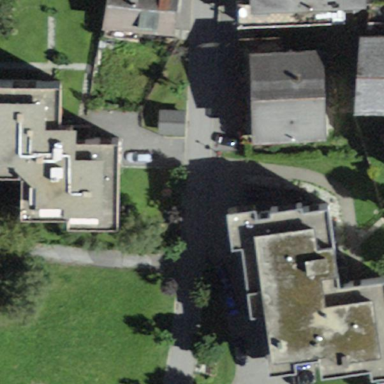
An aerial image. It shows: Guest house building.